Question: I am new in android so I spent hours of trying to make this look like this in . Could someone help on this ?
Here is my try :
'''
RelativeLayout photo = new RelativeLayout(this);
photo.setLayoutParams(new RelativeLayout.LayoutParams(RelativeLayout.LayoutParams.WRAP_CONTENT, densityToPixels(80)));
photo.setGravity(Gravity.CENTER_VERTICAL);
allphotos.addView(photo);
TextView textView1 = new TextView(this);
textView1.setLayoutParams(new RelativeLayout.LayoutParams(
LayoutParams.WRAP_CONTENT, LayoutParams.WRAP_CONTENT));
textView1.setGravity(Gravity.CENTER_VERTICAL);
textView1.setText("IDasdfasdfasdfasdfasdfd");
photo.addView(textView1);
RelativeLayout.LayoutParams params =
new RelativeLayout.LayoutParams(RelativeLayout.LayoutParams.WRAP_CONTENT,
RelativeLayout.LayoutParams.WRAP_CONTENT);
params.addRule(RelativeLayout.ALIGN_PARENT_LEFT, RelativeLayout.TRUE);
ImageView img = new ImageView(this);
img.setLayoutParams(new RelativeLayout.LayoutParams(
LayoutParams.WRAP_CONTENT, LayoutParams.WRAP_CONTENT));
img.setLayoutParams(params);
photo.addView(img);
ImageView del_img = new ImageView(this);
img.setLayoutParams(new RelativeLayout.LayoutParams(
LayoutParams.WRAP_CONTENT, LayoutParams.WRAP_CONTENT));
img.setLayoutParams(params);
photo.addView(del_img);
'''
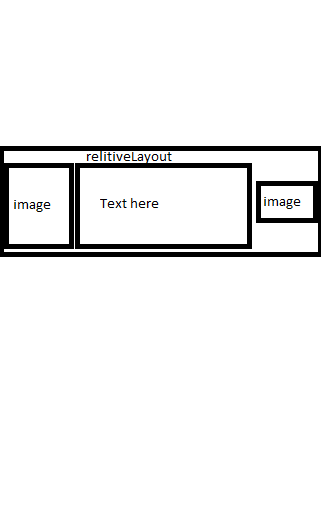
Answer: Why do you do all that in code? Use xml. If you need the view constructed from xml use 'View.inflate' passing your xml to it.